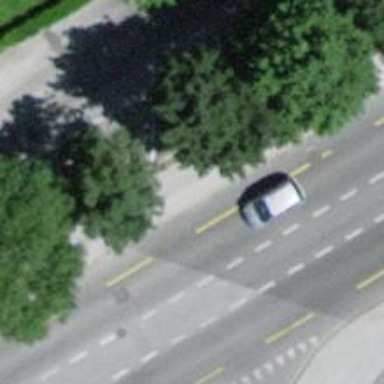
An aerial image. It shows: Sidewalk along the footway.